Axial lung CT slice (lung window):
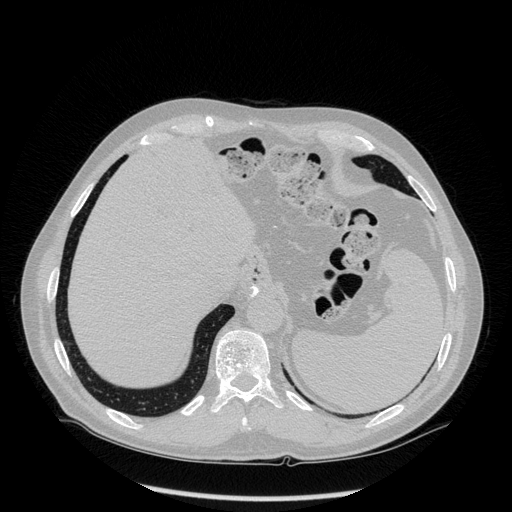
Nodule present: no